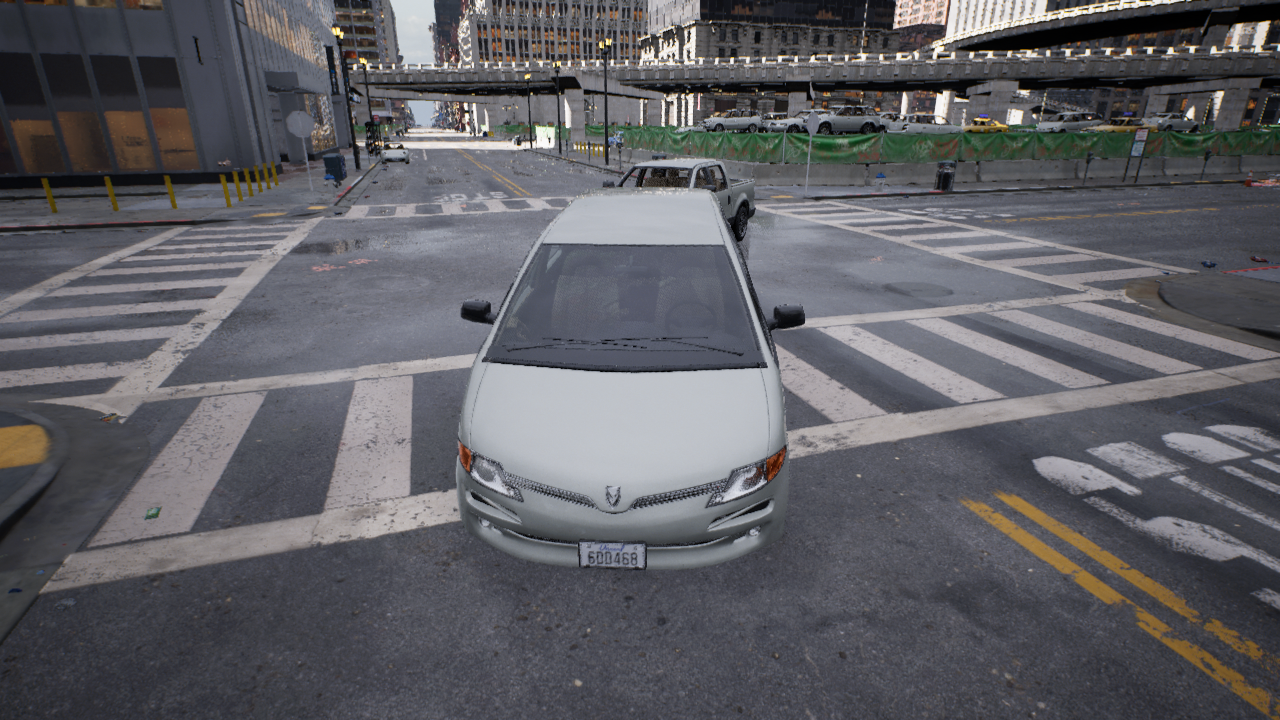
Venue: intersection
Lighting: clear day
Vehicle rig: minivan